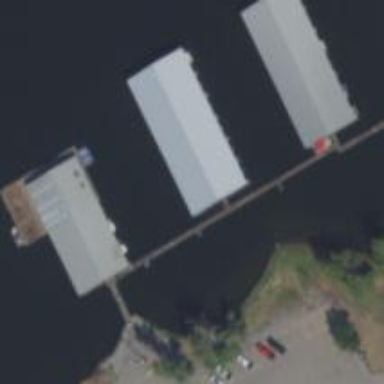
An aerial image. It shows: Pier with mooring facilities.